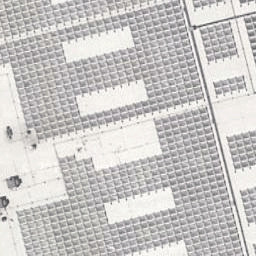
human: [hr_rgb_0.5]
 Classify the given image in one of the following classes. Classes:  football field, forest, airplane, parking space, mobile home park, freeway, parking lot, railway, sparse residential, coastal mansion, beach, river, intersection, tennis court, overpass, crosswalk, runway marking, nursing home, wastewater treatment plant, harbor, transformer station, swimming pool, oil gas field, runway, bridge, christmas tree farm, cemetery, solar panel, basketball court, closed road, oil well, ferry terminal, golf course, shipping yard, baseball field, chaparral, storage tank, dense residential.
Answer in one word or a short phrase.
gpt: solar panel